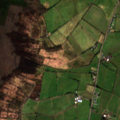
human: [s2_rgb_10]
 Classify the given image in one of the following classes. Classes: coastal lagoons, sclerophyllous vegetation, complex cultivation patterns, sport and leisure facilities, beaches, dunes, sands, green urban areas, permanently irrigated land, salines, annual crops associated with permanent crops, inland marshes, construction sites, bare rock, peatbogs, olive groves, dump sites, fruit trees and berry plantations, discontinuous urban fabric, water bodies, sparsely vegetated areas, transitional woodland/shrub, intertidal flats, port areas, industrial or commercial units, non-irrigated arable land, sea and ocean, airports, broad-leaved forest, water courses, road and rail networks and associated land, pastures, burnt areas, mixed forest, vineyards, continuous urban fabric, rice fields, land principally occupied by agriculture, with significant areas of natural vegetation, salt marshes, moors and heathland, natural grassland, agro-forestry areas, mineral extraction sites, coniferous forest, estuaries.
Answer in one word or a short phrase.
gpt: pastures, mixed forest, transitional woodland/shrub, peatbogs